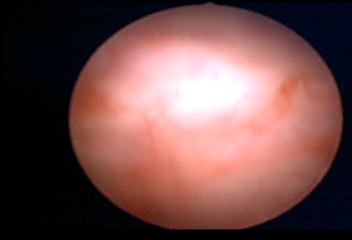
Modality: WLC
Class: Normal mucosa
Bladder cancer association: No